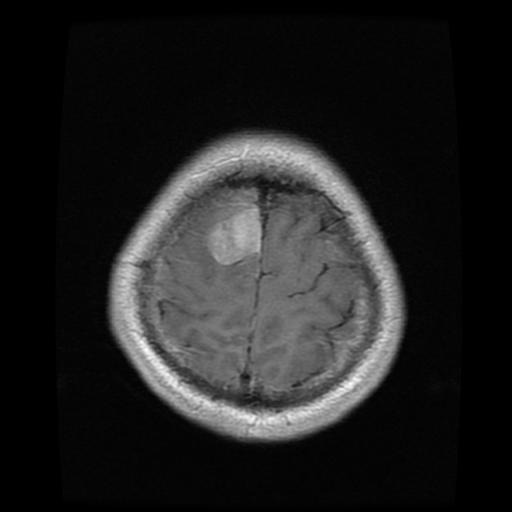
Label: meningioma